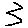
Label: zigzag